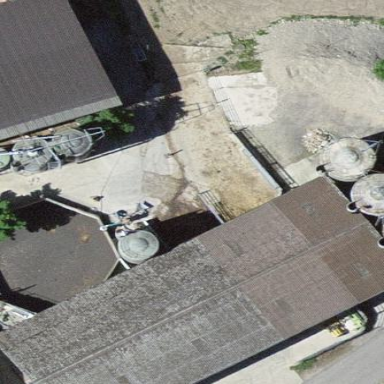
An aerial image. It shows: Farmyard area.